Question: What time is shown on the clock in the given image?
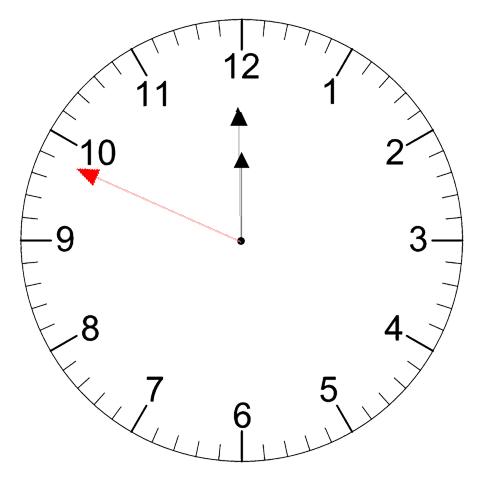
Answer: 11:59:49